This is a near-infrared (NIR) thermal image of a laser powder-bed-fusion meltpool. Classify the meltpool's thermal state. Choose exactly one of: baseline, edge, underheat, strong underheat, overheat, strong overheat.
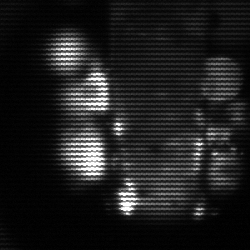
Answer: strong underheat